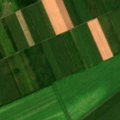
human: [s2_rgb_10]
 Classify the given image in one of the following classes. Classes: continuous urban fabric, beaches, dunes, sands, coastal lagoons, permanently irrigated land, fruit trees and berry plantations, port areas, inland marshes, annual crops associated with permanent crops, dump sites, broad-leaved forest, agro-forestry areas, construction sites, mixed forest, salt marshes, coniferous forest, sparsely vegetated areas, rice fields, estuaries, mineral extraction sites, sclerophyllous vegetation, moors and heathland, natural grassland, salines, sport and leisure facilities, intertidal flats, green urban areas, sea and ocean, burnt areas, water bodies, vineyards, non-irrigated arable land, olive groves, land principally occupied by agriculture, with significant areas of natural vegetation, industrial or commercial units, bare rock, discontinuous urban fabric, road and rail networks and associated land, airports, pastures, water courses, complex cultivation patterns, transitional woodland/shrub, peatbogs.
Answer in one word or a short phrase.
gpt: non-irrigated arable land